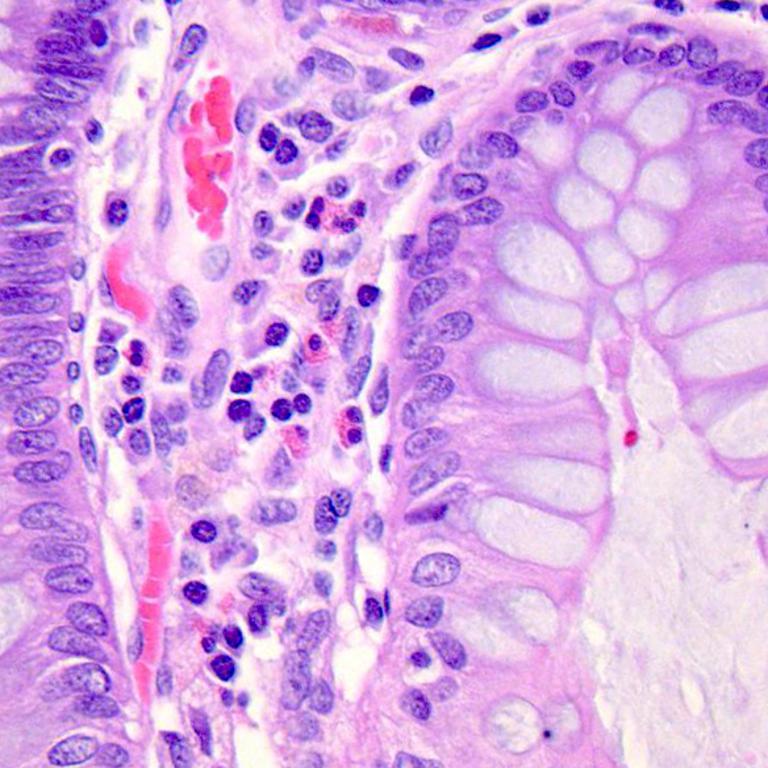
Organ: colon
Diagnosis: benign